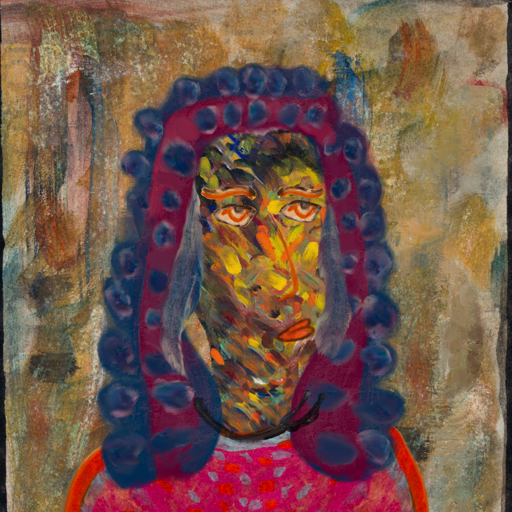
Background: Pipe, Head And Neck Side: An_Impression, Face Side: Experience, Bust: Sisters, Hair Side: Hill_Girl, Head Accessory: Blank, Second Necklace: Blank, Necklace: Orphan, Baby: Blank